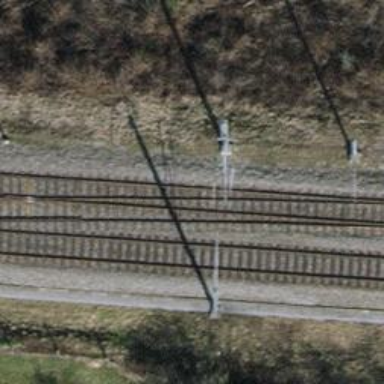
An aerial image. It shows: Single-track electrified railway with contact line.